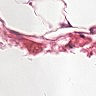
Metastatic tissue present: no